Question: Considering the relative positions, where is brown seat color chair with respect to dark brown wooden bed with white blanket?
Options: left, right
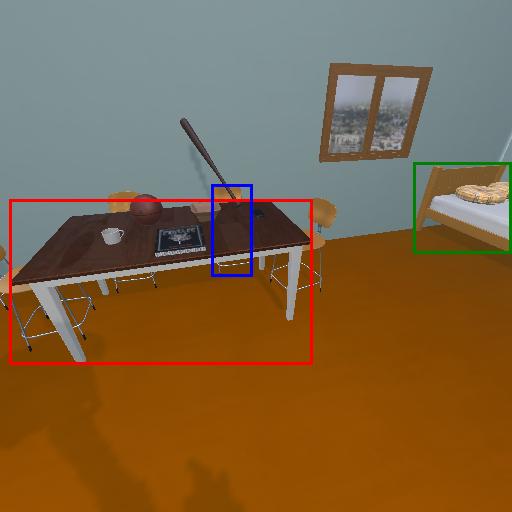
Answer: left